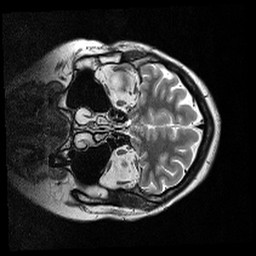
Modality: T2w
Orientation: coronal
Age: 38
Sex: female
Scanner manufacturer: siemens
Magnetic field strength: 3 T
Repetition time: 7 s
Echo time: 0.085 s